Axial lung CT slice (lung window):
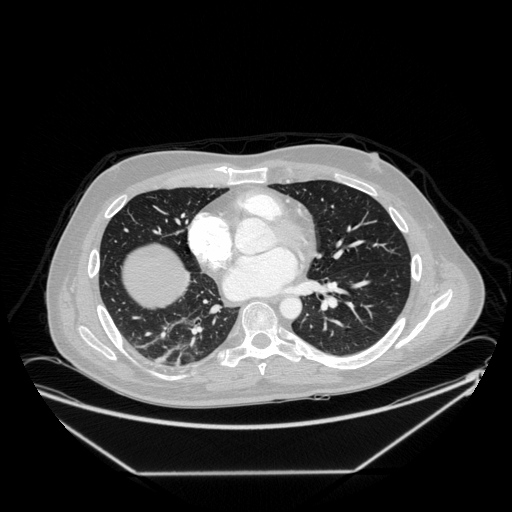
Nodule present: no